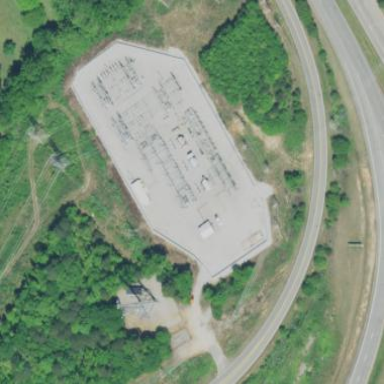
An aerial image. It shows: Distribution level power substation surrounded by fence.